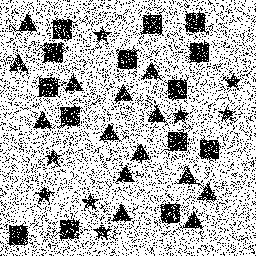
Squares: 14
Triangles: 14
Stars: 8
Total shapes: 36